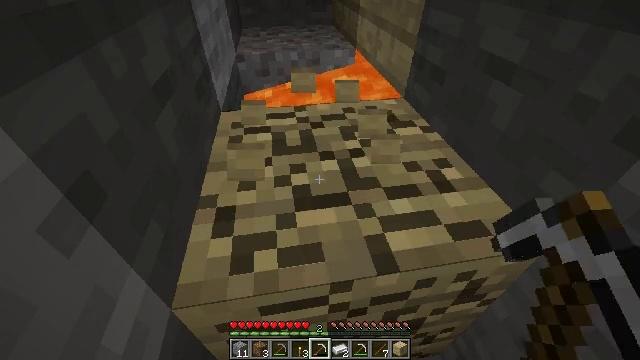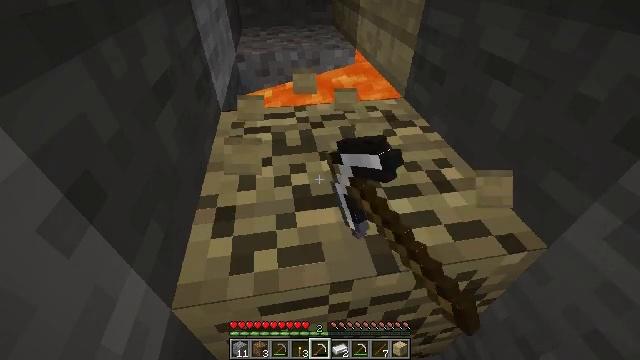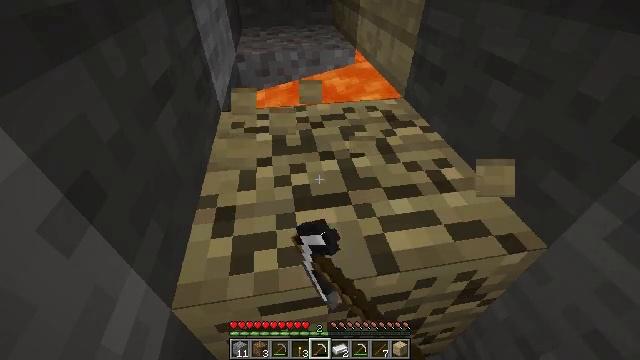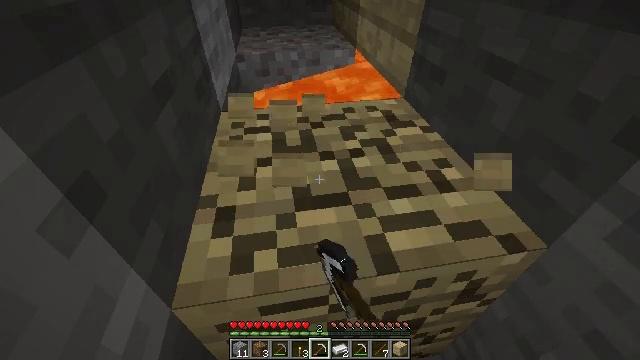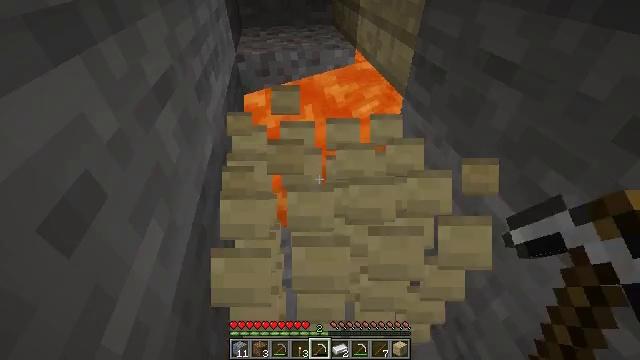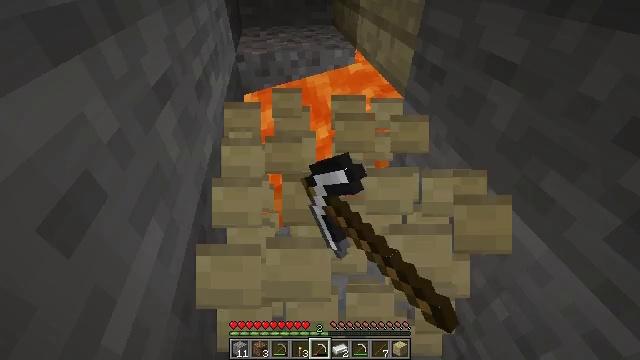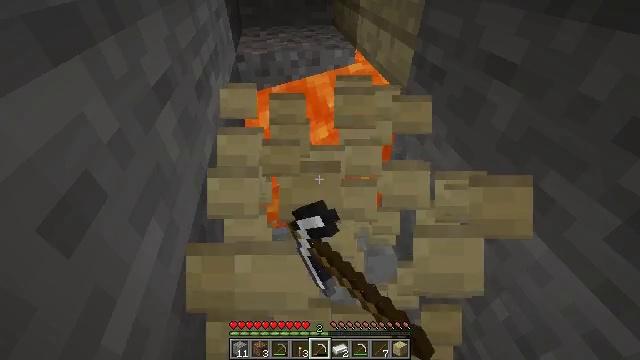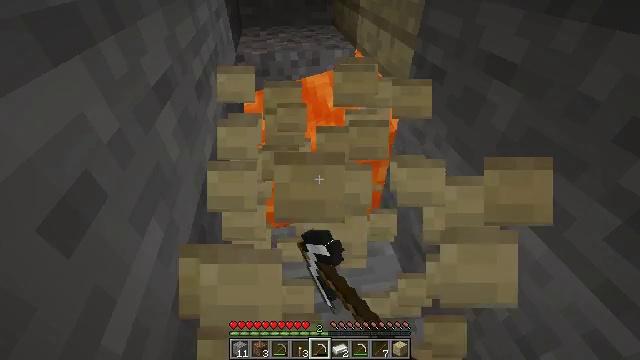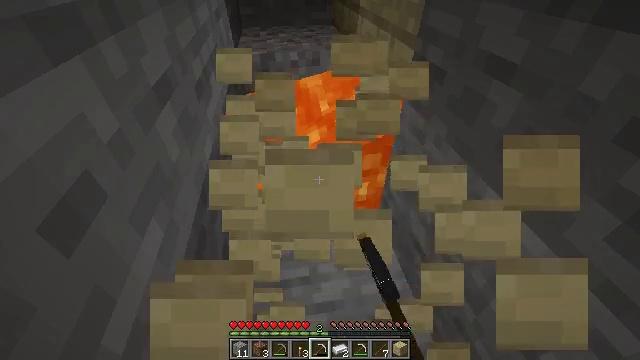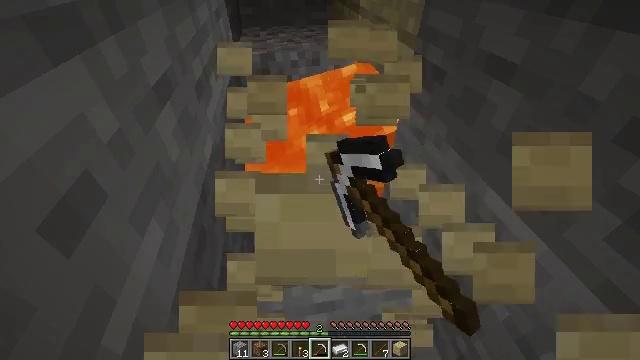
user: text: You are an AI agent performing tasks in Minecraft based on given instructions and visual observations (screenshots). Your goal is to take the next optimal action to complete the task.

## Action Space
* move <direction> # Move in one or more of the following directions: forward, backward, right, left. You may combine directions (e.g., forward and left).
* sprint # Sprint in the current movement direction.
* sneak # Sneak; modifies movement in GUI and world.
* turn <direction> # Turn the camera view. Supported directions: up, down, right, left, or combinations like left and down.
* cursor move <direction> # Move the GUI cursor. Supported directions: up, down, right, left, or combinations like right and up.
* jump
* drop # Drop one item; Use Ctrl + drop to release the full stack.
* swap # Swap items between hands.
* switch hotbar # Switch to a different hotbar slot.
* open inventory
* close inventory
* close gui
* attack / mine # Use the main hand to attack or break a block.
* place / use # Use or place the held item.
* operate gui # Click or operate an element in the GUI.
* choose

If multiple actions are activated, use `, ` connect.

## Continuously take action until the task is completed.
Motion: motion action
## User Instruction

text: Attack the birch planks to recycle them.
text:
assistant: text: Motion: attack / mine
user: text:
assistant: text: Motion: attack / mine
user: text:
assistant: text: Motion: attack / mine
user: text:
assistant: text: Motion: attack / mine
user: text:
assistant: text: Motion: attack / mine
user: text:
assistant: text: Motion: attack / mine
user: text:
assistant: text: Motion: attack / mine
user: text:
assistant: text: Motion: attack / mine
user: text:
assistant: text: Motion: attack / mine
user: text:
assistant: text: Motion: attack / mine